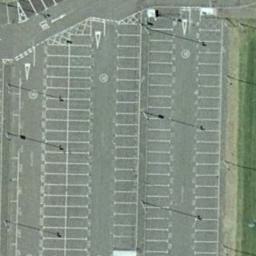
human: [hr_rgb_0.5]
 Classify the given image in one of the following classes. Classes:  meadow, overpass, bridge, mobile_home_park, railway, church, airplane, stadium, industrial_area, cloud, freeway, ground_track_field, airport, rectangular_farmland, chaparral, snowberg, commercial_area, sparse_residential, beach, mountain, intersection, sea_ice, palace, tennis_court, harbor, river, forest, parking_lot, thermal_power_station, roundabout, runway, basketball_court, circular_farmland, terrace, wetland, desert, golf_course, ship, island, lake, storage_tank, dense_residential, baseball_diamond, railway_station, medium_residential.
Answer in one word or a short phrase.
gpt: parking_lot